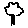
Label: tree